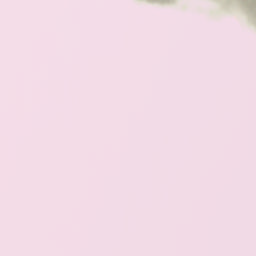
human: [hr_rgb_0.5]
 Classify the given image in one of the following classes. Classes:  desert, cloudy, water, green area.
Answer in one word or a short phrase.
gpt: cloudy